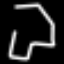
Label: octagon